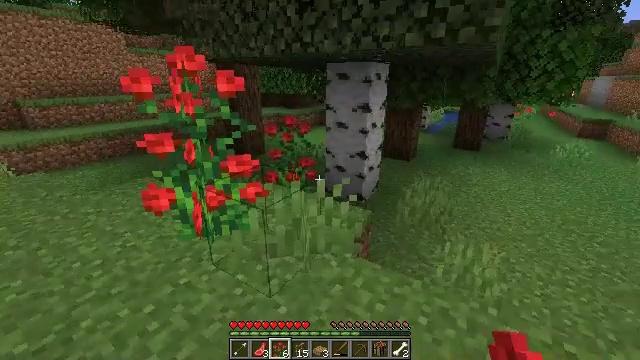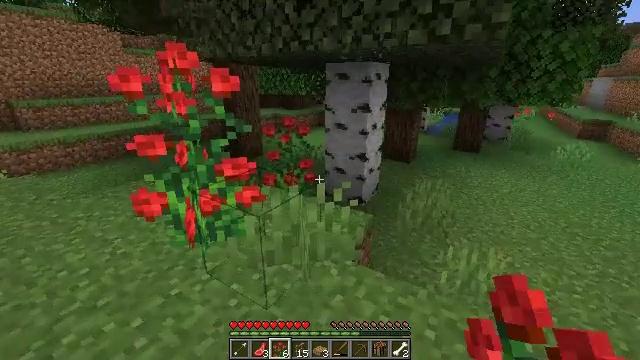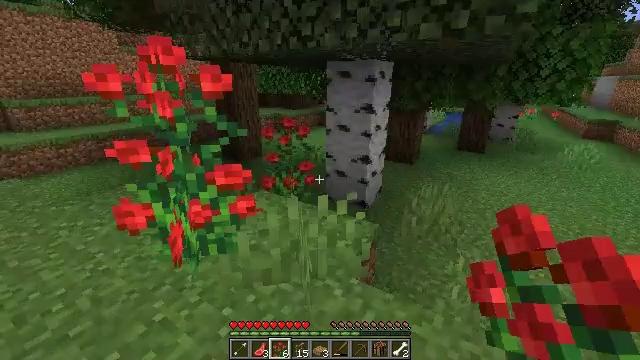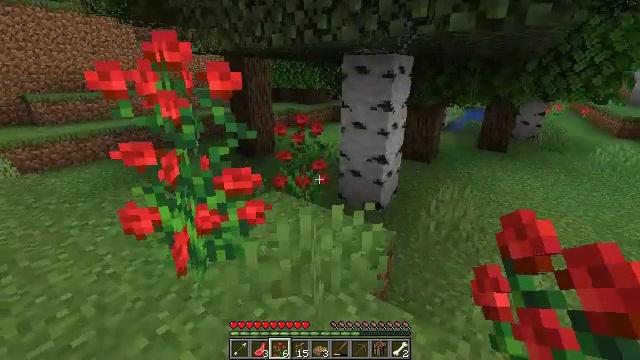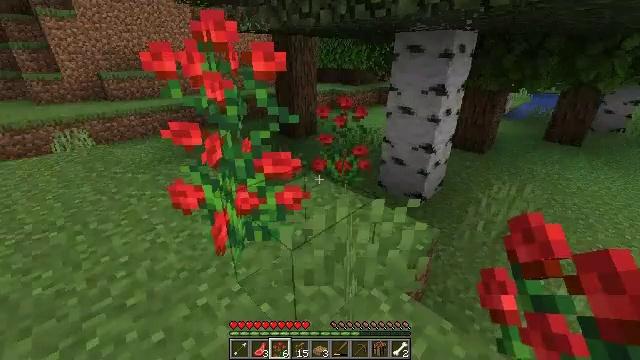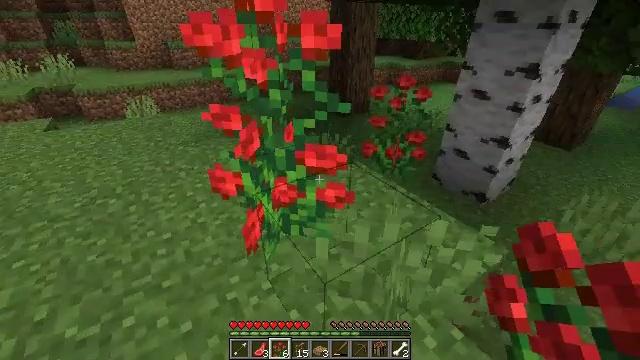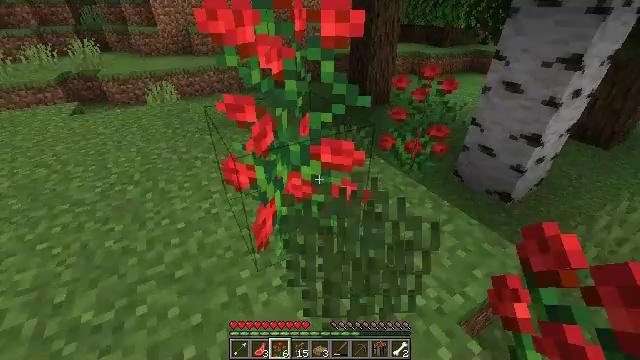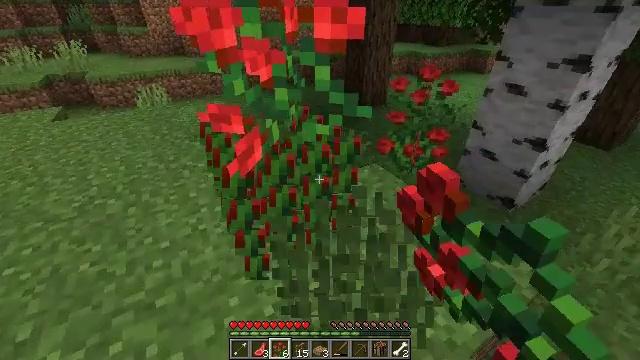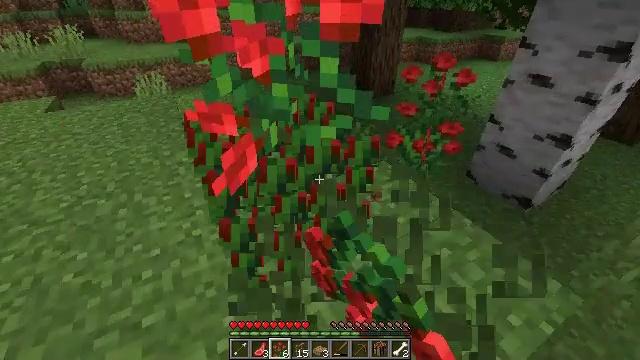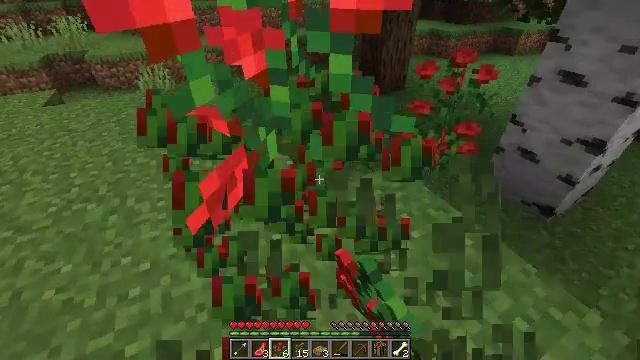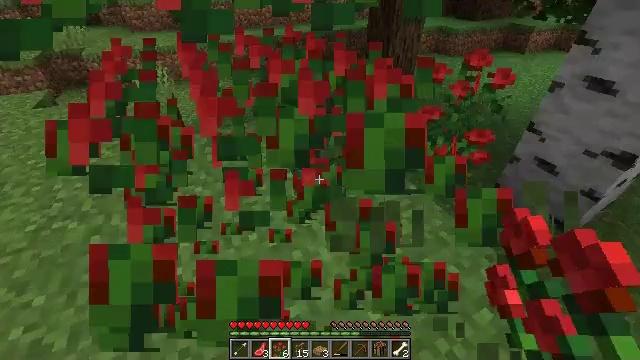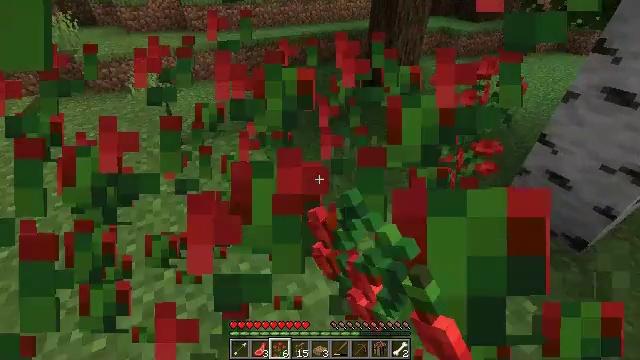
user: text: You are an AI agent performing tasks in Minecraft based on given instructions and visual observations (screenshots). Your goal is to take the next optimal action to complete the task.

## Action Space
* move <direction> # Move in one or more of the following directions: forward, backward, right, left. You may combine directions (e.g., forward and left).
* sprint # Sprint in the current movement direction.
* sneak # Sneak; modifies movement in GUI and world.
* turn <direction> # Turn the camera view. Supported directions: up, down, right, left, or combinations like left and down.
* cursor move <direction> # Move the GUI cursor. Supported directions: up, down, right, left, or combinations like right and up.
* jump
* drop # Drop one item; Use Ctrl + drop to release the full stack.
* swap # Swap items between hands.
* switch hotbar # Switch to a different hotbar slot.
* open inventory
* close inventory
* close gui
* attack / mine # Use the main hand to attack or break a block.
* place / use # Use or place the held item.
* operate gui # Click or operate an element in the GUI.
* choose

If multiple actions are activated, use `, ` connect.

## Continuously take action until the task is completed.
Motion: motion action
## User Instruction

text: Mine the grass in the plains.
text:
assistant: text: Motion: move forward
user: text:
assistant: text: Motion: move forward
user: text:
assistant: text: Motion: move forward, turn left and down
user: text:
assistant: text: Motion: move forward, turn left and down
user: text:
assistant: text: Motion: move forward, turn left and down
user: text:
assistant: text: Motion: move forward, turn left and down, attack / mine
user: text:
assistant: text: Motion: move forward, attack / mine
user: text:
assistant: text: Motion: move forward, turn left and down, attack / mine
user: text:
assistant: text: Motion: move forward, turn left and down, attack / mine
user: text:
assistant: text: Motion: move forward, attack / mine
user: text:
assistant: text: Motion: move forward, attack / mine
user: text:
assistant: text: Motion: attack / mine